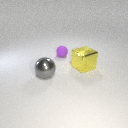
small purple rubber sphere behind large gray metal sphere